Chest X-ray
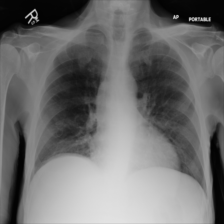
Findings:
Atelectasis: negative
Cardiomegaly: negative
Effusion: negative
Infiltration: negative
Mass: negative
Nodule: negative
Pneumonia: negative
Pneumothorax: negative
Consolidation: negative
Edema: negative
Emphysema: negative
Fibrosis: negative
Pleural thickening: negative
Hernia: negative